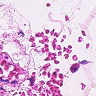
Metastatic tissue present: no